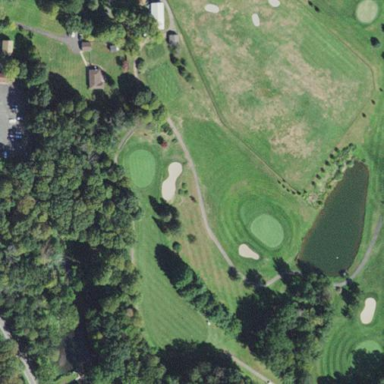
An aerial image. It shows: Area of rough grass used for golf.